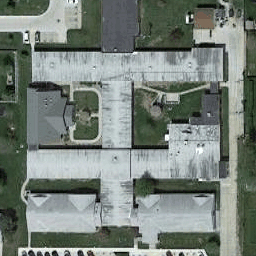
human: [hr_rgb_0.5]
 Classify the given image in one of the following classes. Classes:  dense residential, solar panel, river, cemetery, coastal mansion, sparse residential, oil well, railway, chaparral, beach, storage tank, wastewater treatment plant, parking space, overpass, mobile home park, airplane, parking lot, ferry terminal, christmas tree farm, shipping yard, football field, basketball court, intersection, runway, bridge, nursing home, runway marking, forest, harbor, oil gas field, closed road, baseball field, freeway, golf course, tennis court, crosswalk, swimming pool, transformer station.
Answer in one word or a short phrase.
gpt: nursing home